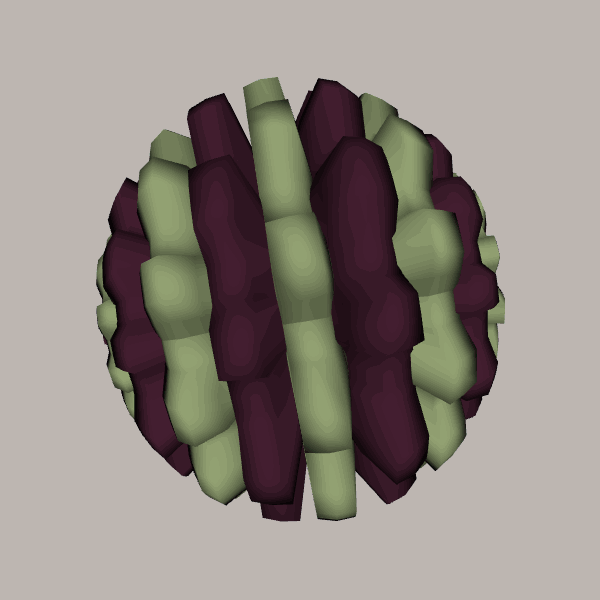
Background: light